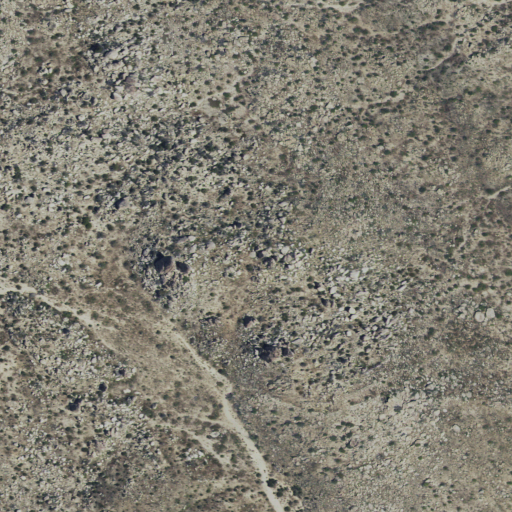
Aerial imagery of ridge(s) in California named Pinyon Ridge containing only shrub